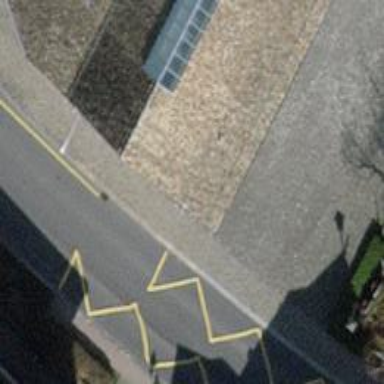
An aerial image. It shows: Sidewalk made of sett.